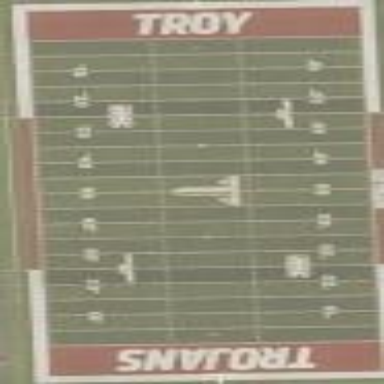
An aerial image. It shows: Pitch for American football.